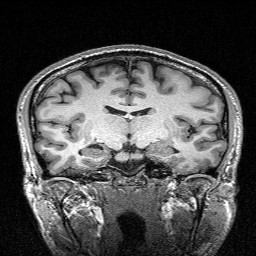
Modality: T1w
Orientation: sagittal
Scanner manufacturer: siemens
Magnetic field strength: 3 T